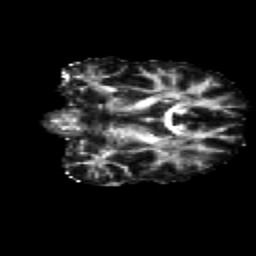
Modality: FA
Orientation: coronal
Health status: healthy
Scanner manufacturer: siemens
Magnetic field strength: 3 T
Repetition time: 12 s
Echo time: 0.092 s